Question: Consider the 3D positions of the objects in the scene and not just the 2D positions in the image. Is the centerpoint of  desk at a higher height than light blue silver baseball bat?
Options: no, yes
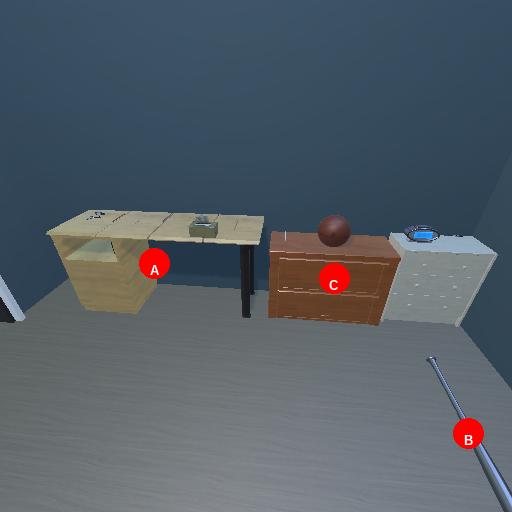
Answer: no